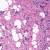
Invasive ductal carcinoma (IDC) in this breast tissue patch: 0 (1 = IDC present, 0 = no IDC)